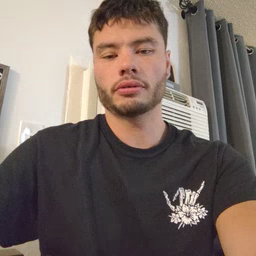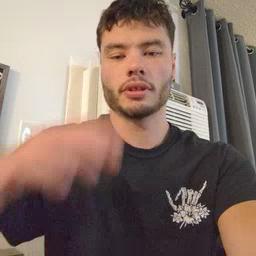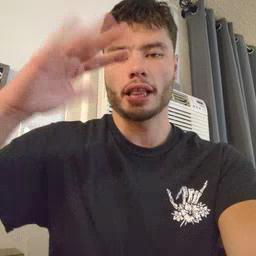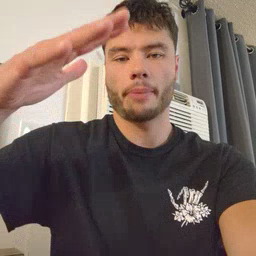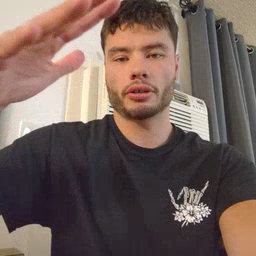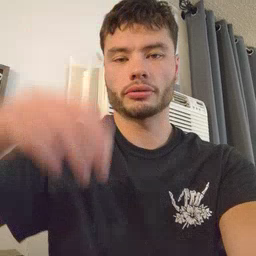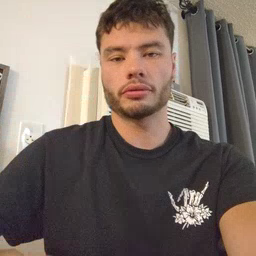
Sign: helicopter